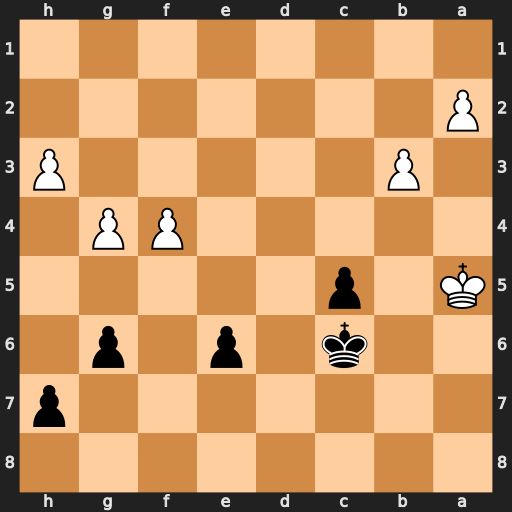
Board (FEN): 8/7p/2k1p1p1/K1p5/5PP1/1P5P/P7/8
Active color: b
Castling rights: -
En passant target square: -
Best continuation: g5 f5 exf5